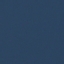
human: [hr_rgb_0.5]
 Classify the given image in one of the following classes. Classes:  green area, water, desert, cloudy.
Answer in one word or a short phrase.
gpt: water